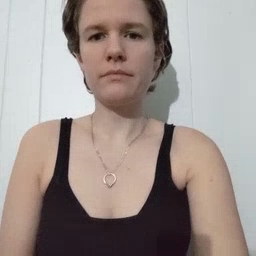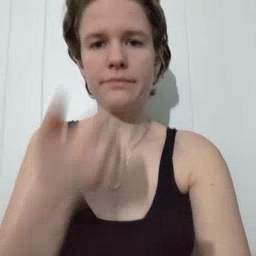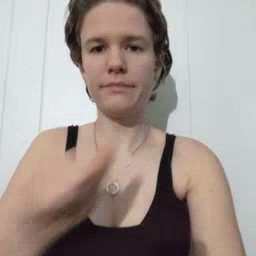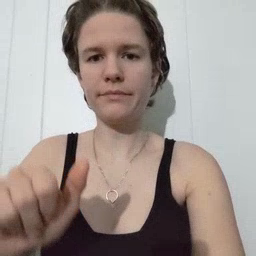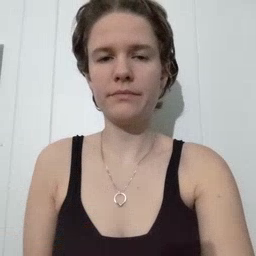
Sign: any